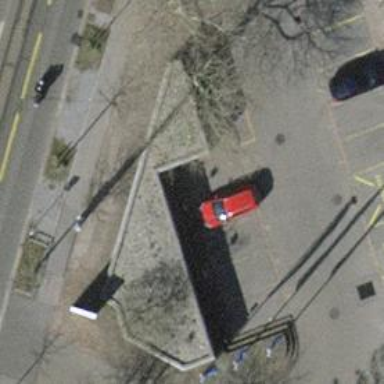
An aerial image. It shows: Car-sharing service available at this location.